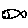
Label: fish